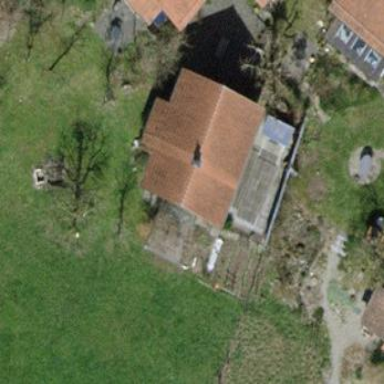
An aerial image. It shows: Farm auxiliary building with gabled roof.